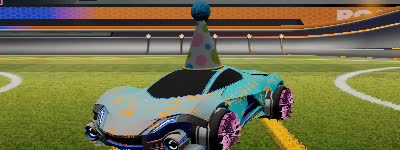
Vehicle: werewolf